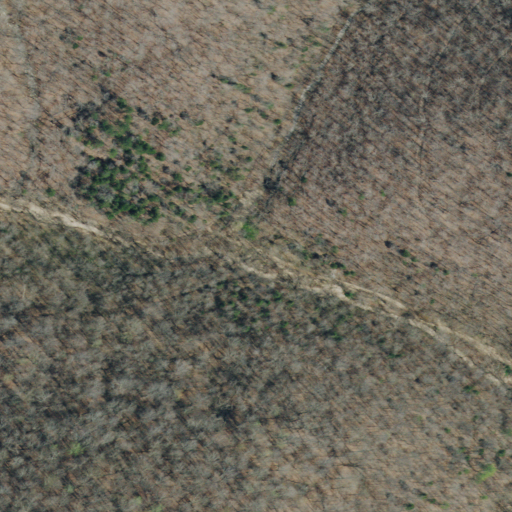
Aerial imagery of valley in Tennessee named Cat Hollow containing deciduous forest, open development, and mixed forest